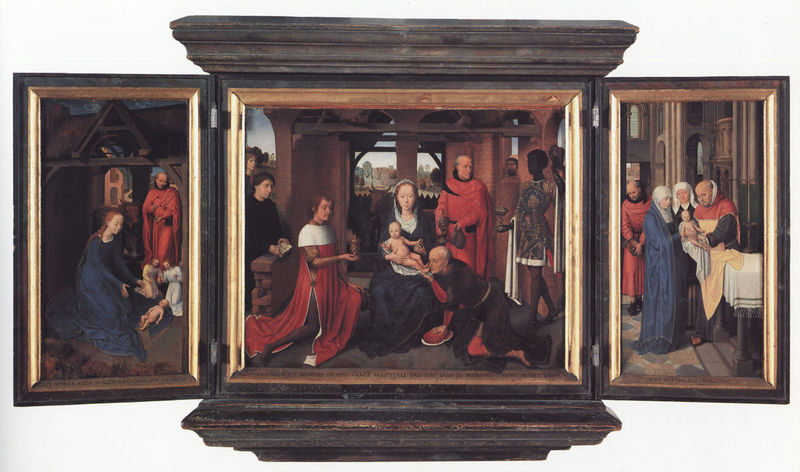
Titel: Triptychon von Jan Floreins
Künstler: Hans Memling
Institution: Brügge, Memlingmuseum
Schlagwörter: blau, flügel, rot, drei, altar, christus, jesus, mittelalter, stall, holztafel, könige, maria, madonna, anbetung, joseph, geburt, retabel, hausaltar, klappen, hl. drei könige